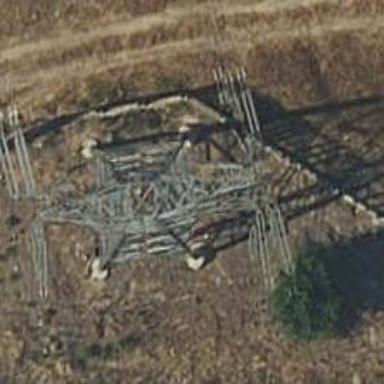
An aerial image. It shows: Power tower.